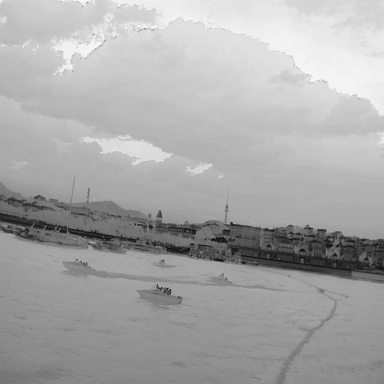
There are four canoes in the infrared image.